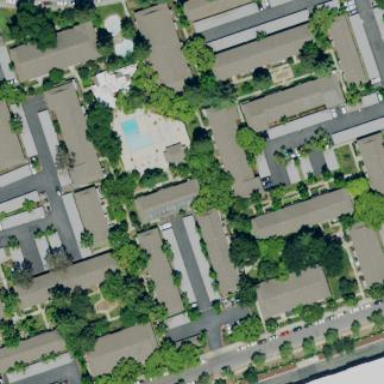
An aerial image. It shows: Residential area with apartments.